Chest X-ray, PA view. Patient: 44 years old, sex F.
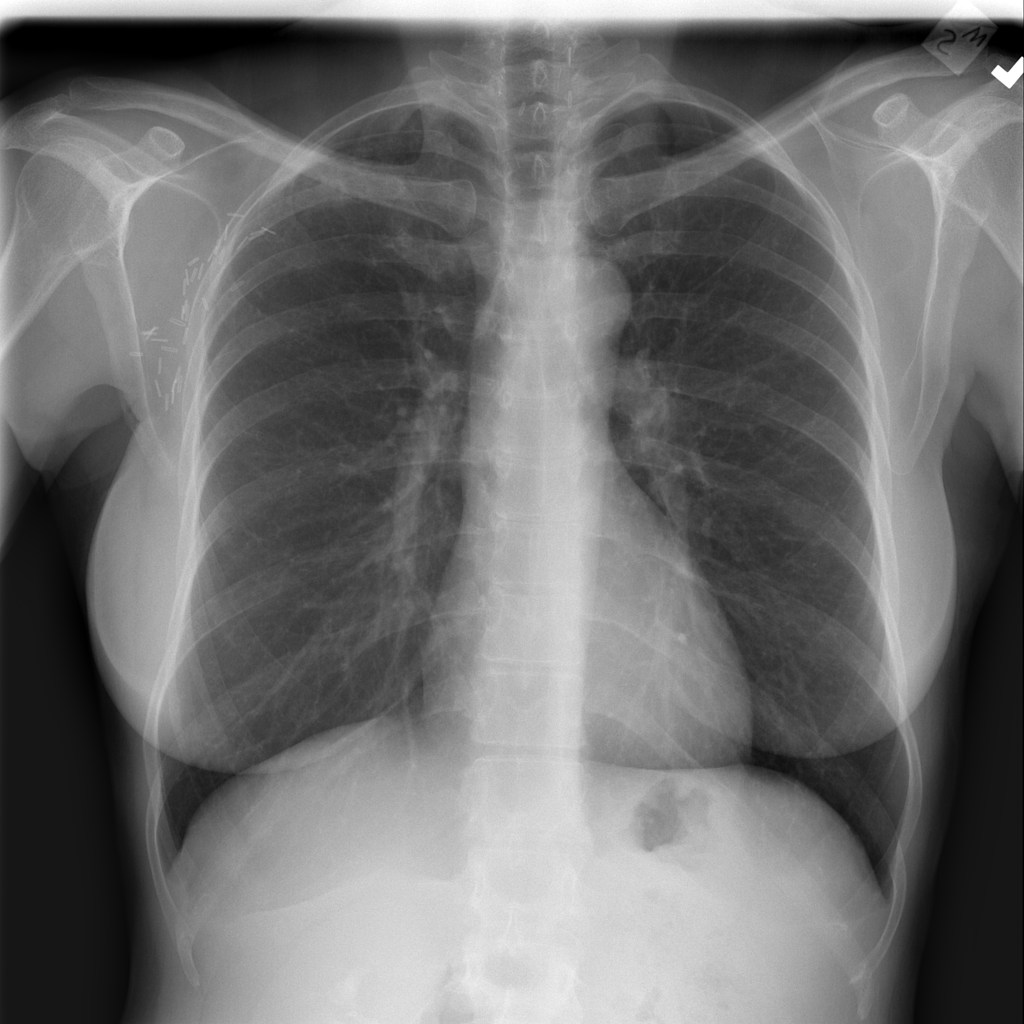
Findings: No Finding